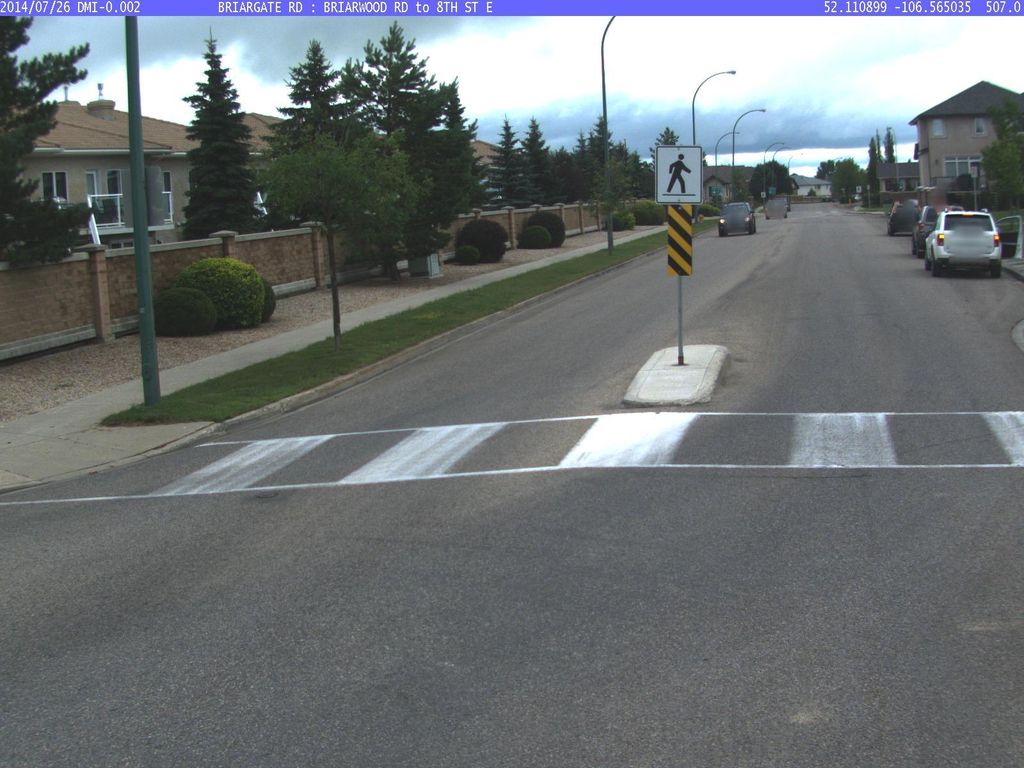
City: saskatoon